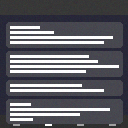
Screen state: on